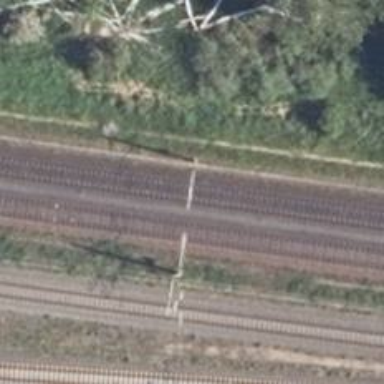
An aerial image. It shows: Rail line with contact line electrification. The railway is ballastless.